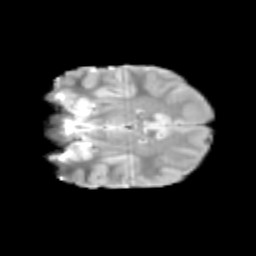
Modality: T2w
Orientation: coronal
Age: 11
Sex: female
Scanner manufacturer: siemens
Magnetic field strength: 3 T
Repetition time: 3.8 s
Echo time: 0.07 s